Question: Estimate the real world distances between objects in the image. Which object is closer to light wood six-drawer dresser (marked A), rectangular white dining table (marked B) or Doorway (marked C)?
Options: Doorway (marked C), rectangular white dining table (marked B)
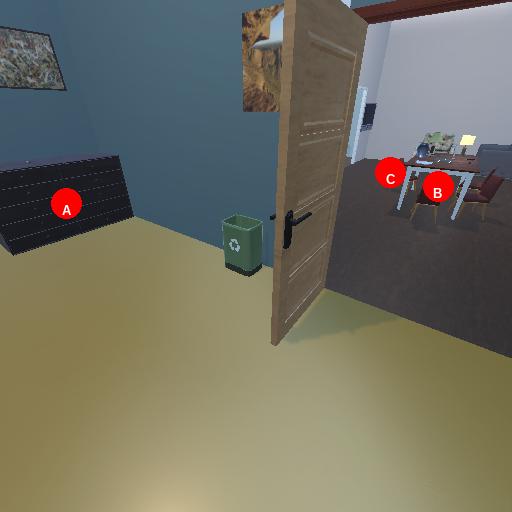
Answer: Doorway (marked C)